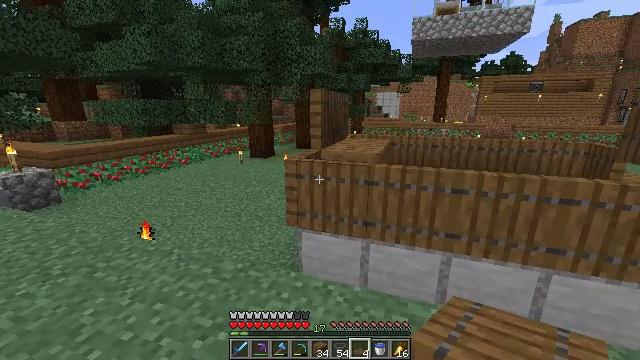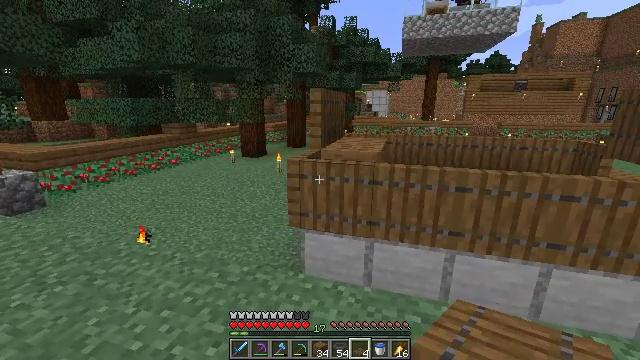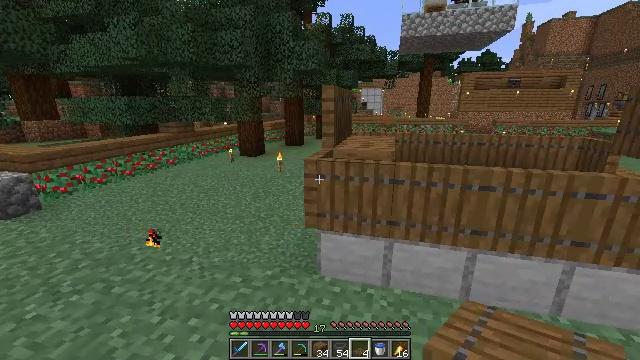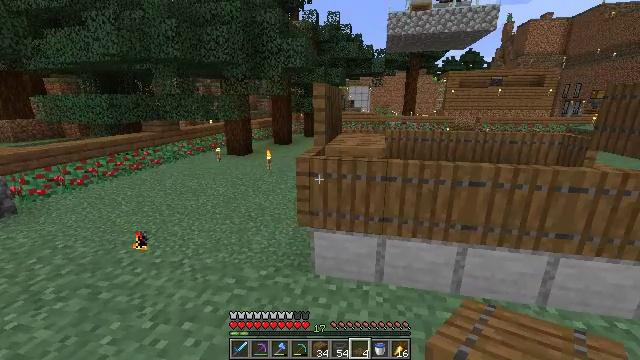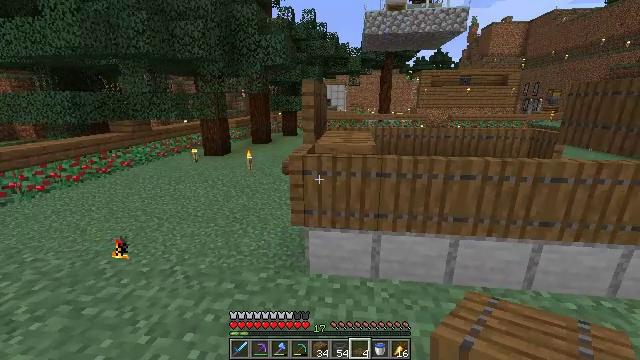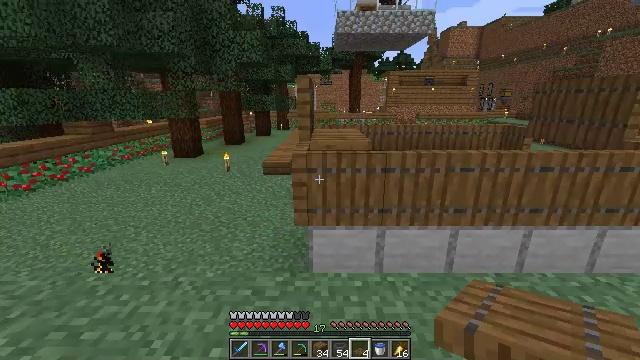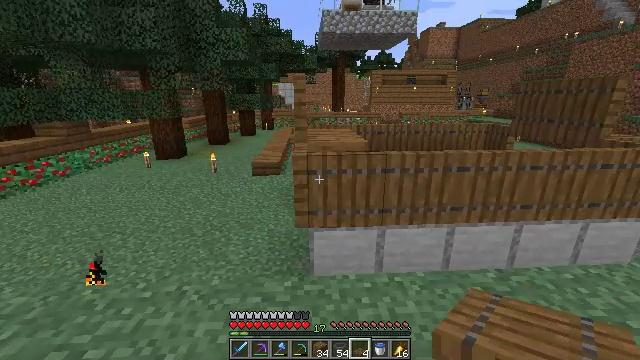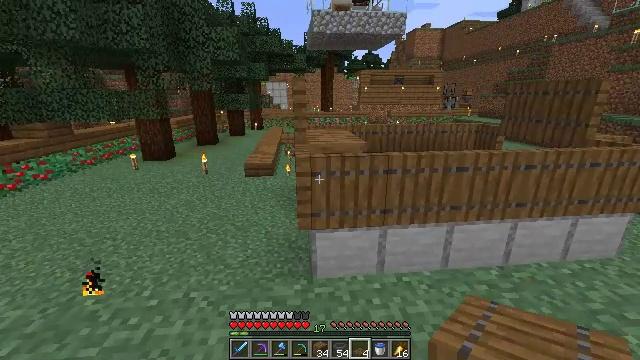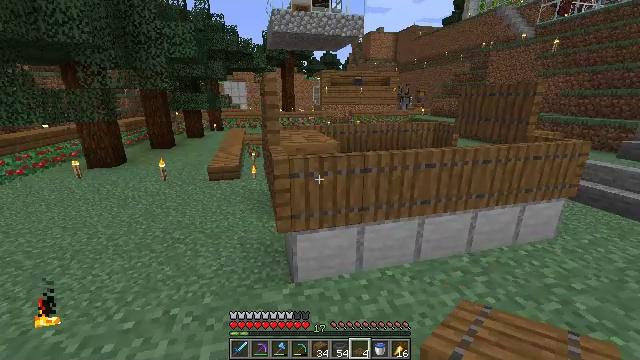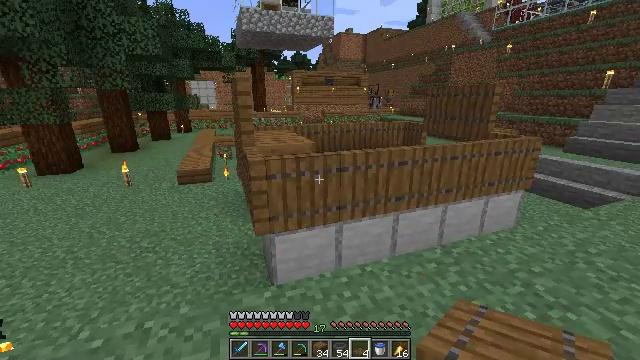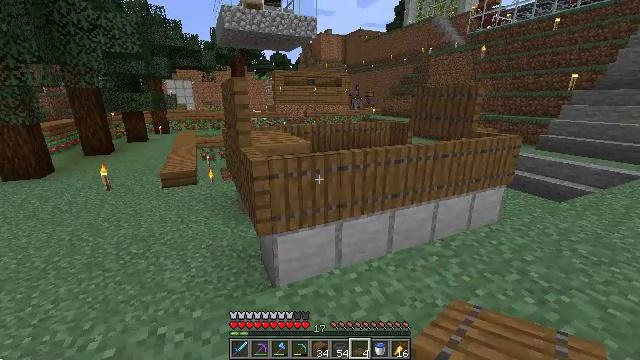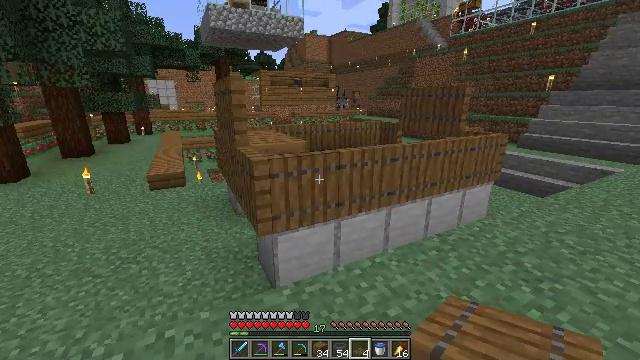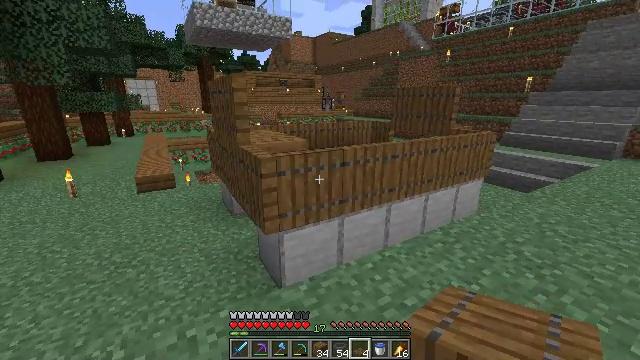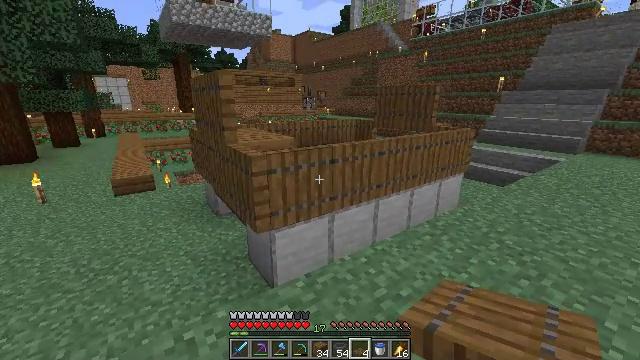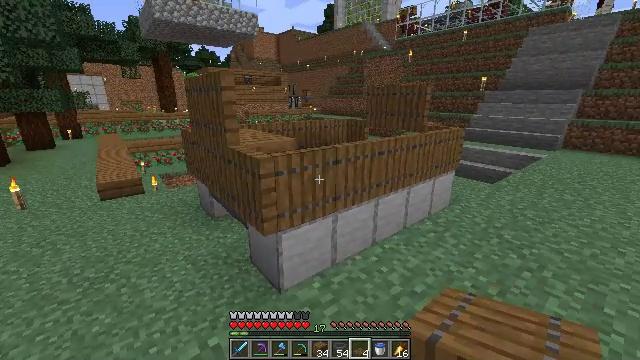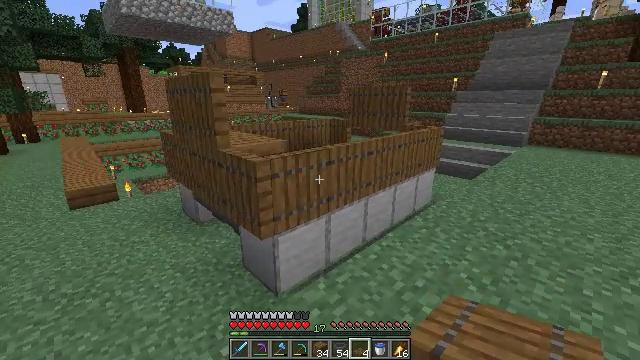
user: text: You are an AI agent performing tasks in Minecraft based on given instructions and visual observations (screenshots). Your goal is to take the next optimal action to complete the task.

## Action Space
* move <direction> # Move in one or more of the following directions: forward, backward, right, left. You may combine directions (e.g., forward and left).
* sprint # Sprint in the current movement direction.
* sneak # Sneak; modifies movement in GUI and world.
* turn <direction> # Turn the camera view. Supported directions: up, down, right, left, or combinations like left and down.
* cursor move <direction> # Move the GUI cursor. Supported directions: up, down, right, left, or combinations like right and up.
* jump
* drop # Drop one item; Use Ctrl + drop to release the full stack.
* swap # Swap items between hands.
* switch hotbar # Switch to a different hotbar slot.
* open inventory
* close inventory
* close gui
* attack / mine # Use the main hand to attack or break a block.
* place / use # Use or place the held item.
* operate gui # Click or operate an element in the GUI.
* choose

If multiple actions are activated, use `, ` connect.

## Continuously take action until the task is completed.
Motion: motion action
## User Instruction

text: Break spruce planks from a structure.
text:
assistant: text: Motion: move left, turn right
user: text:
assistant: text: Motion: move left, turn right
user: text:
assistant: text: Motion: move left, turn right
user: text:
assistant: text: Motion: move left, turn right
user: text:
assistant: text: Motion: move left, turn right
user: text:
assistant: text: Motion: move left, turn right
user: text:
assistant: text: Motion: move left, turn right
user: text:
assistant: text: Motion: move left, turn right
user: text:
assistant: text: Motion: move left, turn right
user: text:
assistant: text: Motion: move left, turn right
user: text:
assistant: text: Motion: move left, turn right
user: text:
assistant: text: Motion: move left, turn right
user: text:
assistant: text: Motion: move left, turn right
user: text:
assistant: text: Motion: move left, turn right
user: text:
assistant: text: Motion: move left, turn right
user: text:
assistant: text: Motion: move left, turn right
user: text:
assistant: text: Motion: move left, turn right
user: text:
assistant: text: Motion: no_op
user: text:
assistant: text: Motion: no_op
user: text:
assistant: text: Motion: no_op
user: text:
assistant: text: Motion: no_op
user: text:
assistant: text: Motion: no_op
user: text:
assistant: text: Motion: no_op
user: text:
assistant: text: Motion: no_op
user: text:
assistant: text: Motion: no_op
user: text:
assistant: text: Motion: no_op
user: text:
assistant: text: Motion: no_op
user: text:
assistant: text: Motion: no_op
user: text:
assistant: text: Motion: no_op
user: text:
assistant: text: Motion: no_op